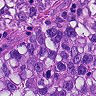
Metastatic tissue present: yes